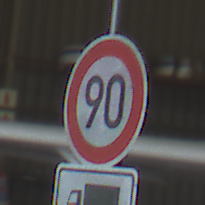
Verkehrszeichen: Geschwindigkeit90
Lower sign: HinweisDurchSinnbild7
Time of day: Midday
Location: Indoor (Urban)
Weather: NotSpecified
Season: NotSpecified
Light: Natural